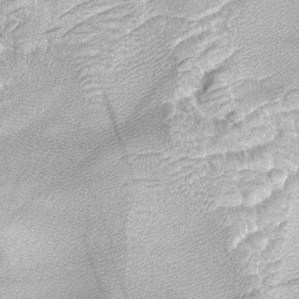
Label: frost